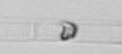
Label: Dactyliosolen_blavyanus